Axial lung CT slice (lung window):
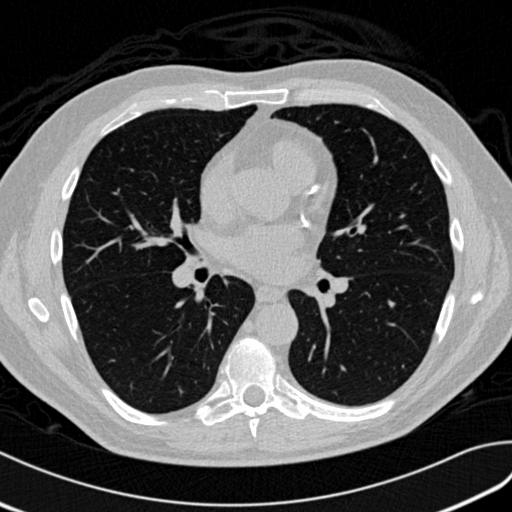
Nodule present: no